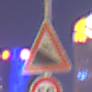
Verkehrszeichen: Gefaelle10
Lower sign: Geschwindigkeit50
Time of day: Night
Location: Outdoor (Urban)
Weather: PartlyCloudy
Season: NotSpecified
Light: Natural